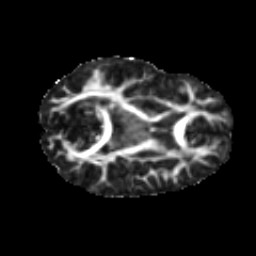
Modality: FA
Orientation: axial
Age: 13
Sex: female
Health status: ill
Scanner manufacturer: ge
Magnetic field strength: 3 T
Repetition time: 6.752 s
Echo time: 0.079 s